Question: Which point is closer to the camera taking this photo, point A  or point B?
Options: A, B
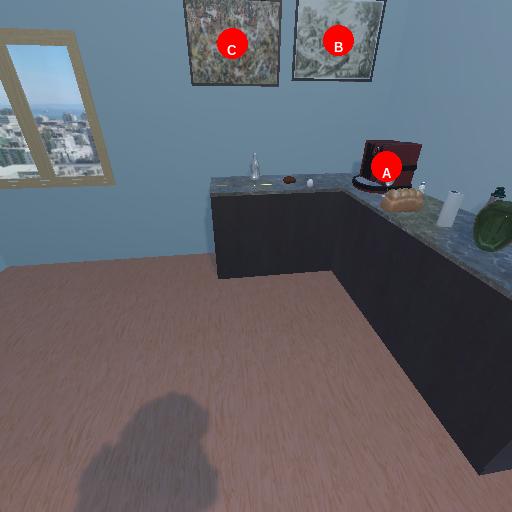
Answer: A